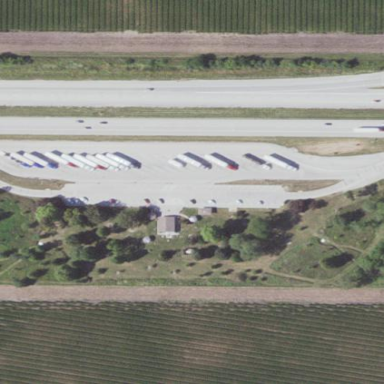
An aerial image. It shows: Rest area along the road.